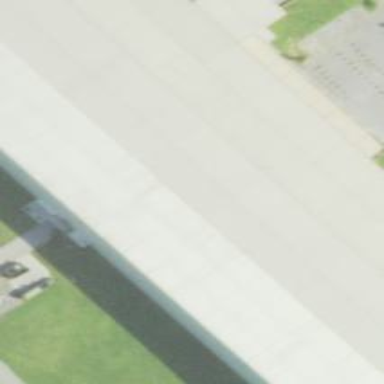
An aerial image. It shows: Industrial building.